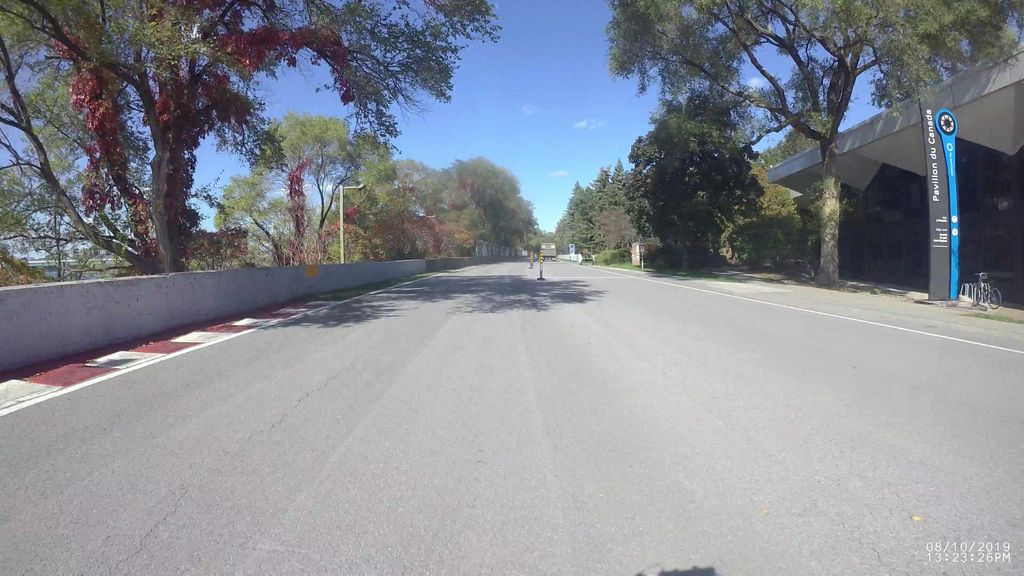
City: montreal